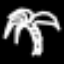
Label: palm tree